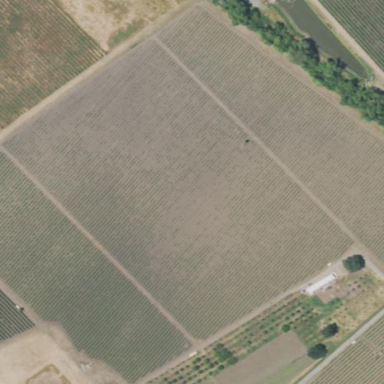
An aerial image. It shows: Vineyard with grape crops.